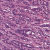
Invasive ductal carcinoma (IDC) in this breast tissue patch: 1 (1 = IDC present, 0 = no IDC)